Question: I plot the map like this. How can I overlay it with a barplot?
'''
import geopandas as gpd
import matplotlib.pyplot as plt
world = gpd.read_file(gpd.datasets.get_path('naturalearth_lowres'))
ax = world.plot()
plt.show()
'''
It should be similar to this image I found online:

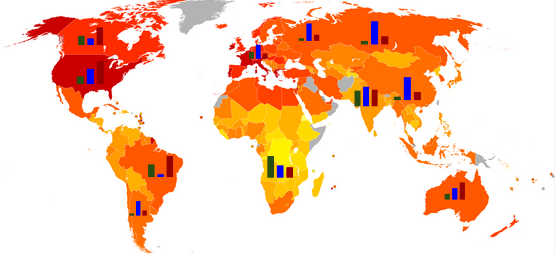
Answer: It's easy to overlay the two plots, what is hard is to put the bar chart exactly over a point coordinate. I made this example with only one bar chart, but it's only an approximation:
'''
import geopandas as gpd
import matplotlib.pyplot as plt
world = gpd.read_file(gpd.datasets.get_path('naturalearth_lowres'))
fig = plt.figure()
ax_map = fig.add_axes([0, 0, 1, 1])
world.plot(ax=ax_map)
lat, lon = 19.432608, -99.133208
ax_bar = fig.add_axes([0.5*(1+lon/180) , 0.5*(1+lat/90) , 0.05, 0.05])
ax_bar.bar([1, 2, 3], [1, 2, 3], color=['C1', 'C2', 'C3'])
ax_bar.set_axis_off()
plt.show()
'''
<URL>